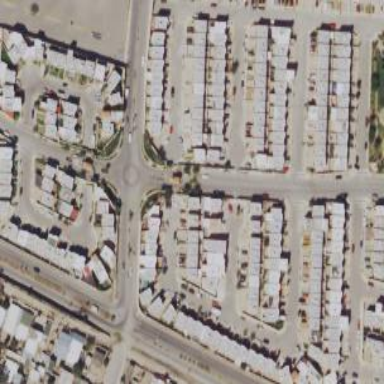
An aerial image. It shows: Residential road.